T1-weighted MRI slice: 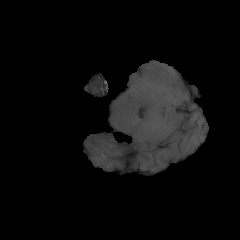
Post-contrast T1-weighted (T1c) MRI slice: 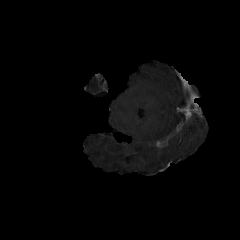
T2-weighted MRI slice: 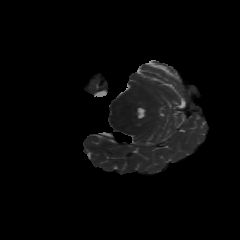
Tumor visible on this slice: no